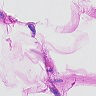
Metastatic tissue present: no